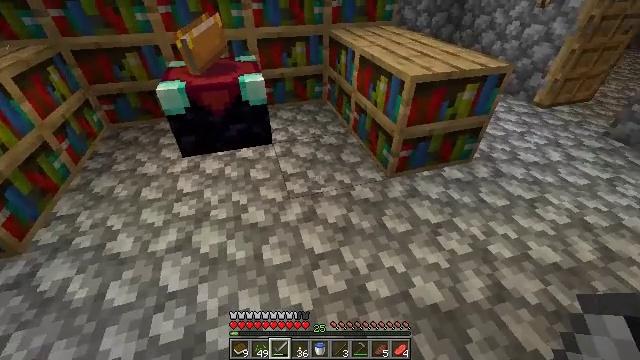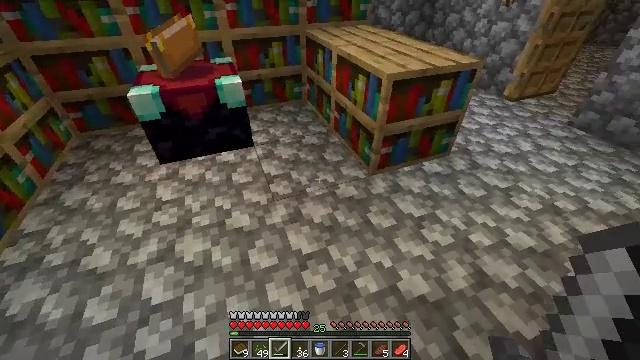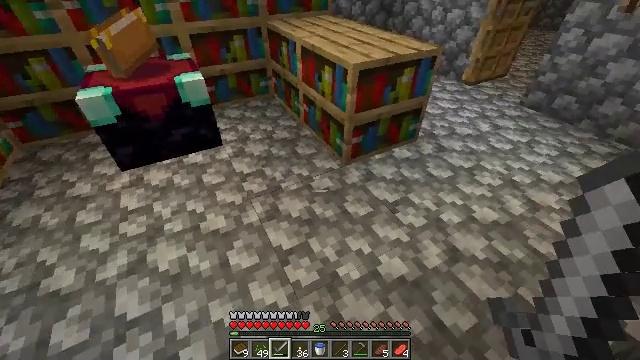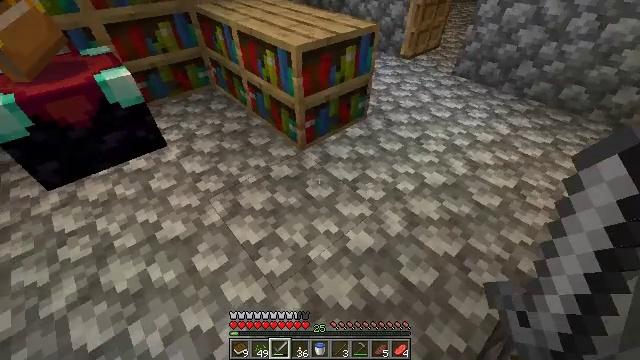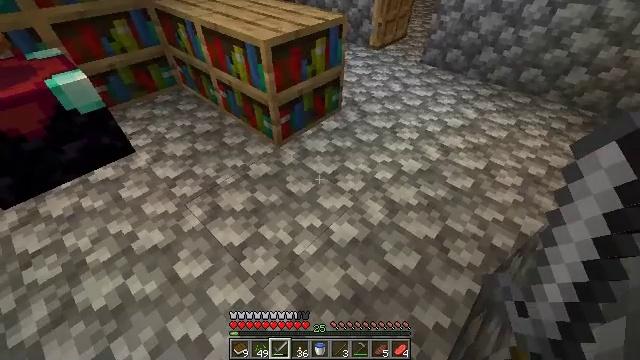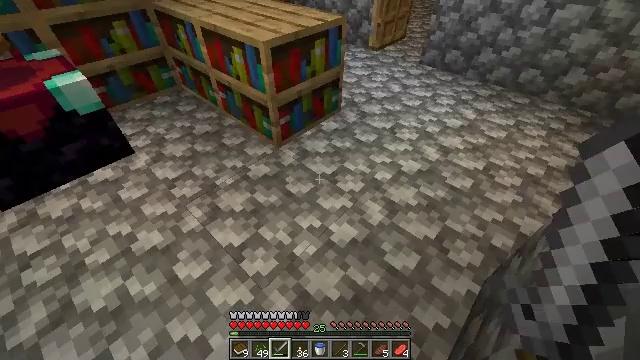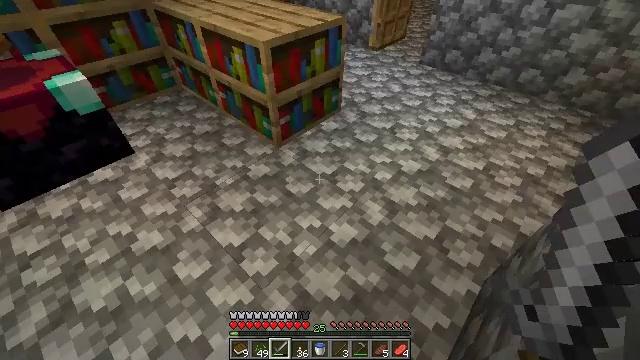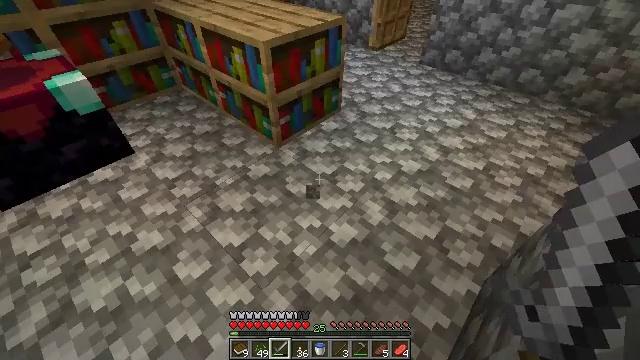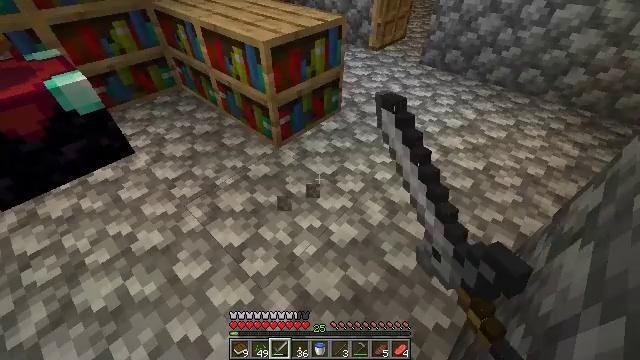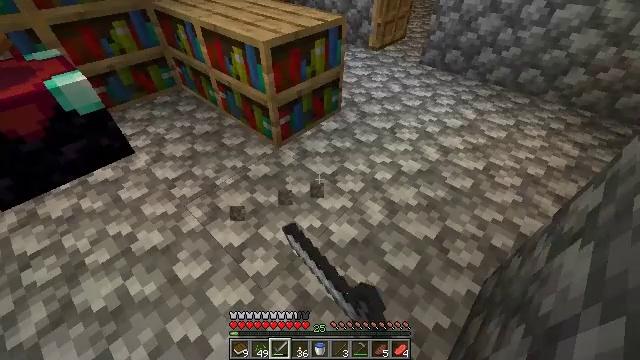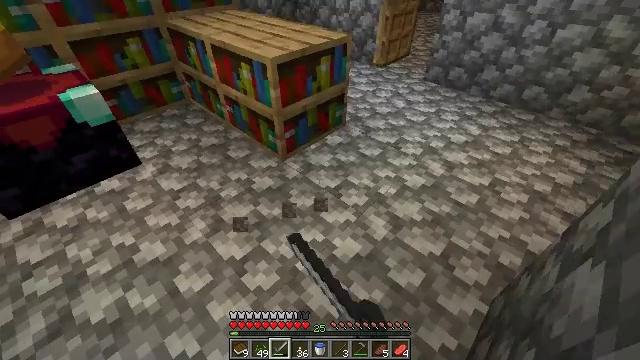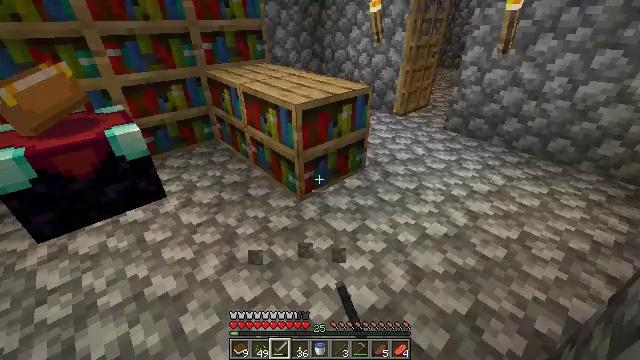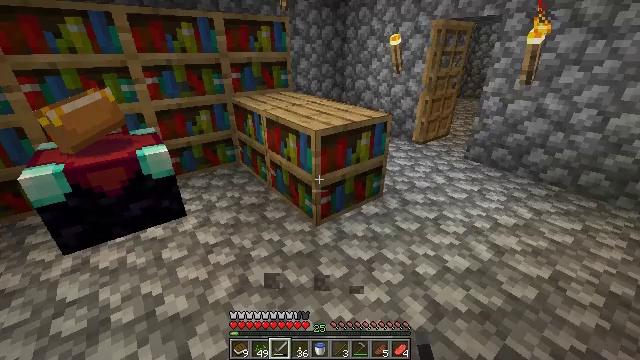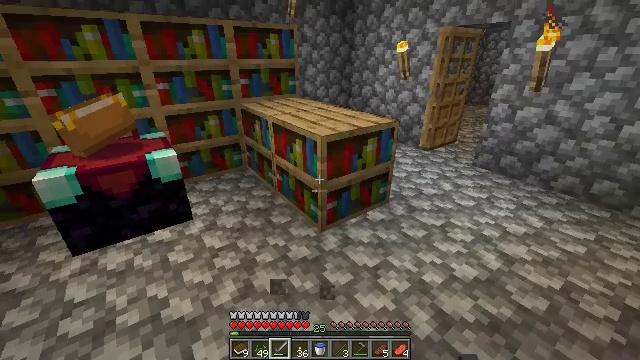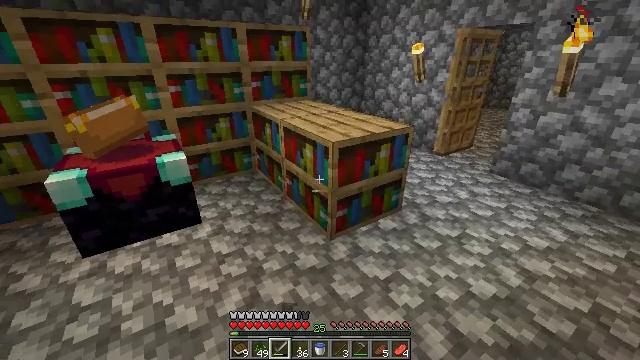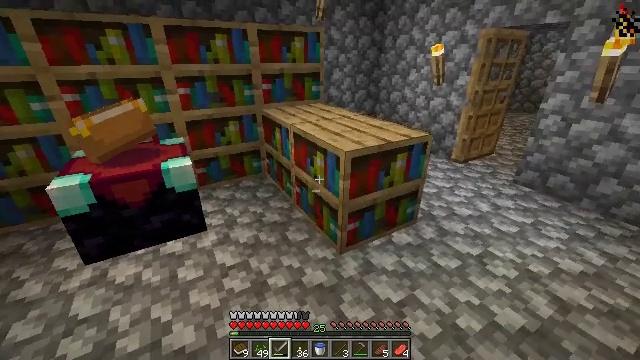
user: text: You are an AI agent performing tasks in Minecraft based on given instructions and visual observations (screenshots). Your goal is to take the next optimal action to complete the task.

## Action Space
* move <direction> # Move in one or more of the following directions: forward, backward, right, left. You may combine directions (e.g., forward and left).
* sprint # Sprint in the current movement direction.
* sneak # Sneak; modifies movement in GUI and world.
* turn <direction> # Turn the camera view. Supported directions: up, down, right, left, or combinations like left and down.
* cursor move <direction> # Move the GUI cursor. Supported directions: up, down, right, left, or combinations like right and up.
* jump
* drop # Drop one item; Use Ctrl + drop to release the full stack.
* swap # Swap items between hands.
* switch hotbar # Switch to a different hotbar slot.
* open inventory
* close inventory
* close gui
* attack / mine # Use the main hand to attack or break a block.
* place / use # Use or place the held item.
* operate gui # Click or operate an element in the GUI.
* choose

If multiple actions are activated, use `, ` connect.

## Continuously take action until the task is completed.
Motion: motion action
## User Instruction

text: Destroy the bookshelf.
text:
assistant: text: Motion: turn right
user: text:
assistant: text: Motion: turn right and down
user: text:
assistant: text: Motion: turn right and down
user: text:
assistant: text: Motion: turn right and down
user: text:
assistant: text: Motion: no_op
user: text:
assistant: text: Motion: no_op
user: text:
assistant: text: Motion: attack / mine
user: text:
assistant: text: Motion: attack / mine
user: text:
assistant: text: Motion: attack / mine
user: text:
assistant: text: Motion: turn left and up
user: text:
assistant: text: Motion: turn left and up
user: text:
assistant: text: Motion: turn left and up
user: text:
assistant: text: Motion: turn left and up
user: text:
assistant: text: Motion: move forward, turn left
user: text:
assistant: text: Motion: move forward, turn left
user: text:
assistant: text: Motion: move forward, turn left
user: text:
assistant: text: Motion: move forward, turn left
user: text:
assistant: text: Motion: move forward
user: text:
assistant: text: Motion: move forward and move right, turn left
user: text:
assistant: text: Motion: move forward and move right, turn left and down
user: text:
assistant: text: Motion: move forward and move right, turn left
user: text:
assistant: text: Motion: move forward and move right, turn left
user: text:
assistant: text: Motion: move right
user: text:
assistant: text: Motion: move right, turn left
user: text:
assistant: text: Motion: move right, turn left and up
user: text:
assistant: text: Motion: move right, turn left and up
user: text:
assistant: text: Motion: move right, turn left and up
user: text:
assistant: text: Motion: move left, turn left and up
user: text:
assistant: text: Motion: move left
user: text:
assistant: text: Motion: move left